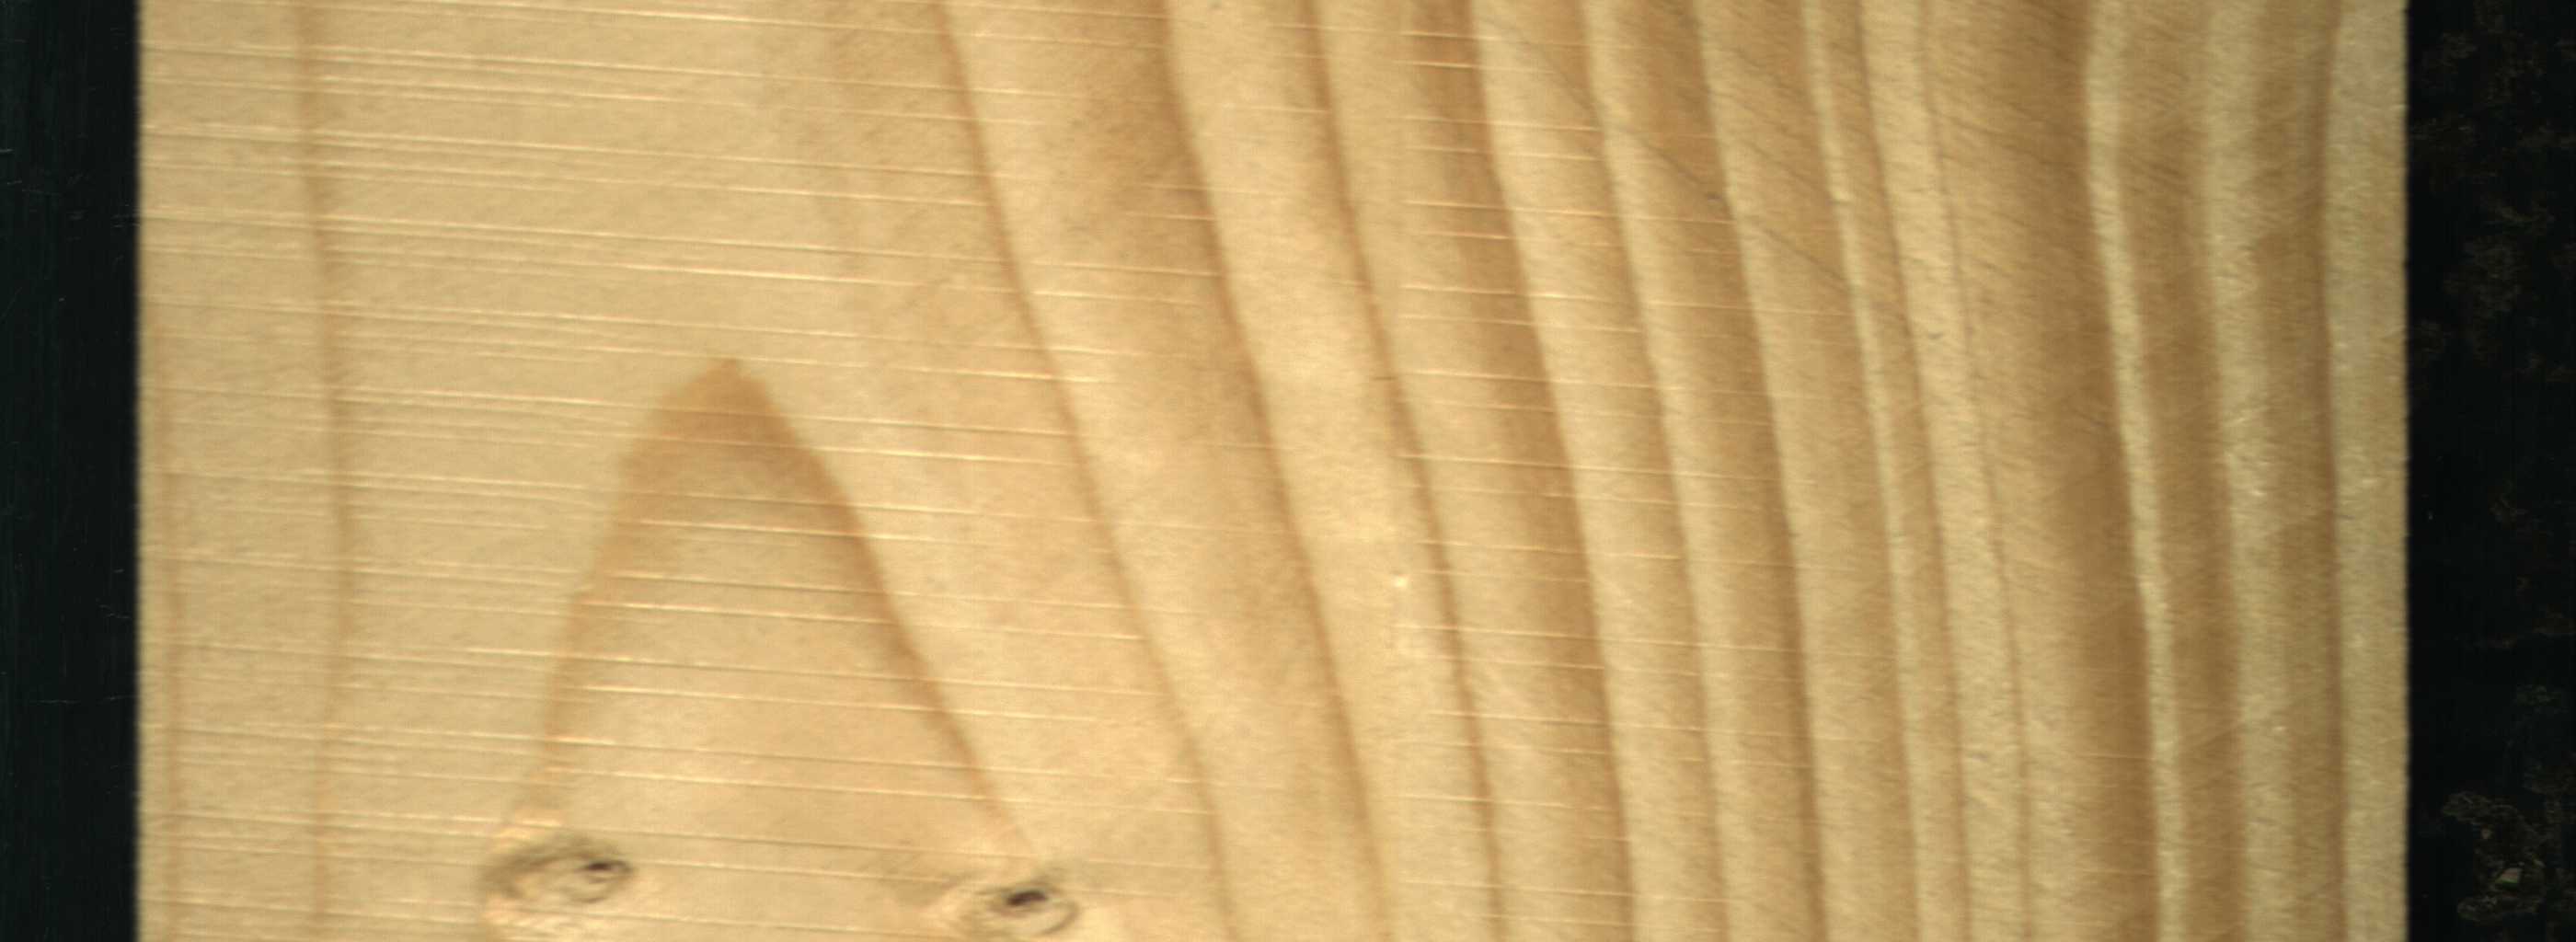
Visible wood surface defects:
Live_Knot
Live_Knot